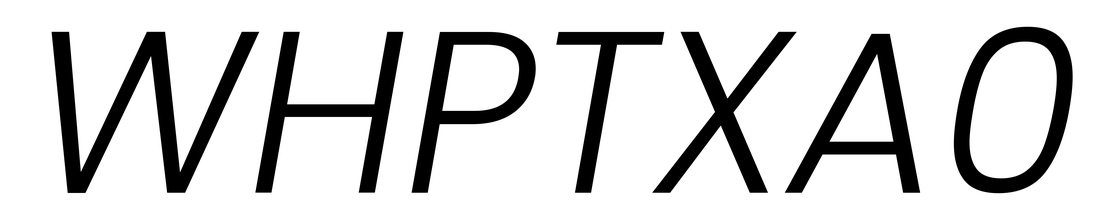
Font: Poppins-LightItalic